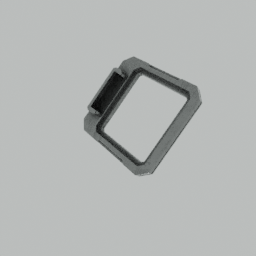
Label: tools